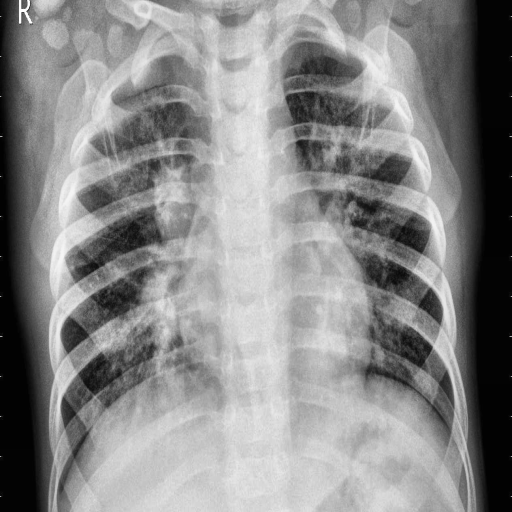
Finding: PNEUMONIA